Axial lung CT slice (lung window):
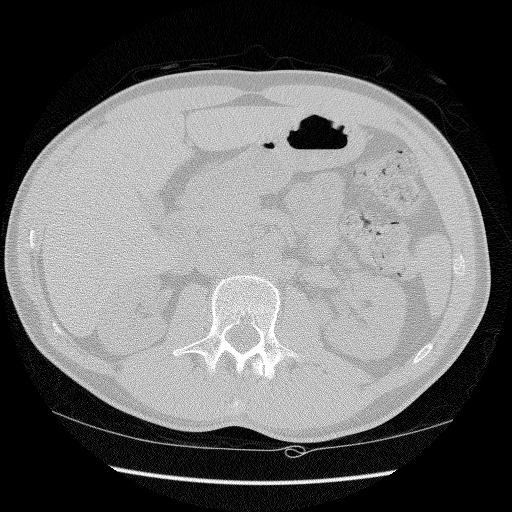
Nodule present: no